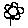
Label: flower